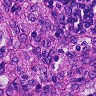
Metastatic tissue present: no